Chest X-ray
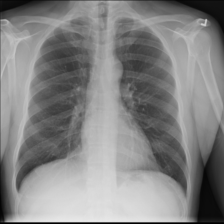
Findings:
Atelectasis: negative
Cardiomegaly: negative
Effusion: negative
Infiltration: negative
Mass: negative
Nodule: negative
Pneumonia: negative
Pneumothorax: negative
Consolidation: negative
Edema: negative
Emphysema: negative
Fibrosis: negative
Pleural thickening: negative
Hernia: negative